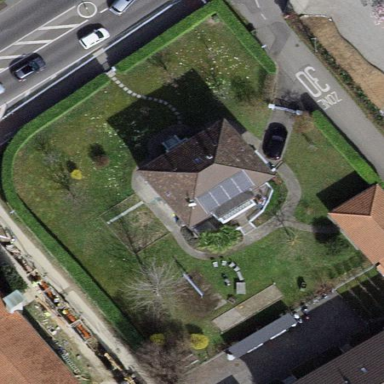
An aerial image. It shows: Garden enclosed by fence.